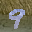
Label: 9